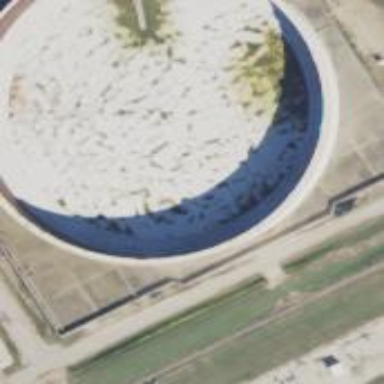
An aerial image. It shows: Storage tank that is man-made.